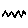
Label: zigzag